Question: The table in the link below:

The 'Result' column which is the result of a 'T-SQL' query in which each record reflects the movement of a chproduct-modelch from an chemployeech to another through a bill: if the 'amount' is moved from the 'employee', the amount will be filled in the 'Amount_Out' column and vise versa.
For example: rows 3 and 4 show that 40 pieces of the product 'hp' moved from 'emp1' to 'emp3' through the bill with code '111'. This movement reduces the total amount of this product for 'emp1' to be '60', and increases the total amount of the same product for 'emp3' to be '40'.
Now I need to calculate in the query the result in each record to show the total amount of a product in an employee's custody until the date in the record:
> Result = The amount calculated for all previous bills + Amount_In - Amount_Out
which means the result will depend on previous records' values. How could this be achieved by the query in SQL server 2008? and which is the best to achieve it, stored procedure or view?
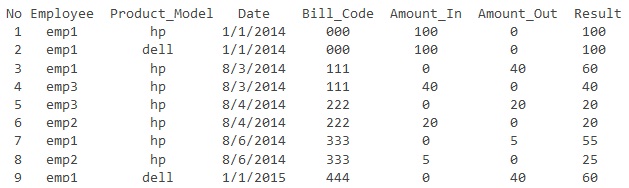
Answer: You can do this with correlated subquery. Change 'AND it.No <= ot.No' to 'AND it.Date <= ot.Date' if 'No's are not sequential:
'''
DECLARE @t TABLE
(
No INT ,
Employee CHAR(4) ,
Model CHAR(4) ,
Date DATE ,
Bill CHAR(3) ,
Income MONEY ,
Outcome MONEY
)
INSERT INTO @t
VALUES ( 1, 'emp1', 'hp', '20140101', '000', 100, 0 ),
( 2, 'emp1', 'dell', '20140101', '000', 100, 0 ),
( 3, 'emp1', 'hp', '20140308', '111', 0, 40 ),
( 4, 'emp3', 'hp', '20140308', '111', 40, 0 ),
( 5, 'emp3', 'hp', '20140408', '222', 0, 20 ),
( 6, 'emp2', 'hp', '20140408', '222', 20, 0 ),
( 7, 'emp1', 'hp', '20140608', '333', 0, 5 ),
( 8, 'emp2', 'hp', '20140608', '333', 5, 0 ),
( 9, 'emp1', 'dell', '20150101', '444', 0, 40 )
SELECT * ,
( SELECT SUM(Income - Outcome)
FROM @t it
WHERE it.Model = ot.Model
AND it.Employee = ot.Employee
AND it.No <= ot.No
) AS Result
FROM @t ot
'''
Output:
'''
No Employee Model Date Bill Income Outcome Result
1 emp1 hp 2014-01-01 000 100.00 0.00 100.00
2 emp1 dell 2014-01-01 000 100.00 0.00 100.00
3 emp1 hp 2014-03-08 111 0.00 40.00 60.00
4 emp3 hp 2014-03-08 111 40.00 0.00 40.00
5 emp3 hp 2014-04-08 222 0.00 20.00 20.00
6 emp2 hp 2014-04-08 222 20.00 0.00 20.00
7 emp1 hp 2014-06-08 333 0.00 5.00 55.00
8 emp2 hp 2014-06-08 333 5.00 0.00 25.00
9 emp1 dell 2015-01-01 444 0.00 40.00 60.00
'''